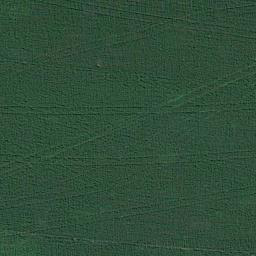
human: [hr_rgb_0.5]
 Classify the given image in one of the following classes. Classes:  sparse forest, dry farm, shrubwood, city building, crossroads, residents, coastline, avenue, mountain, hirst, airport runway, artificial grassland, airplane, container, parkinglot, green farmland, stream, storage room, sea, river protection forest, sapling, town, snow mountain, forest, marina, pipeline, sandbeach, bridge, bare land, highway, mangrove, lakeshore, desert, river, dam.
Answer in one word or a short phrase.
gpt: artificial grassland